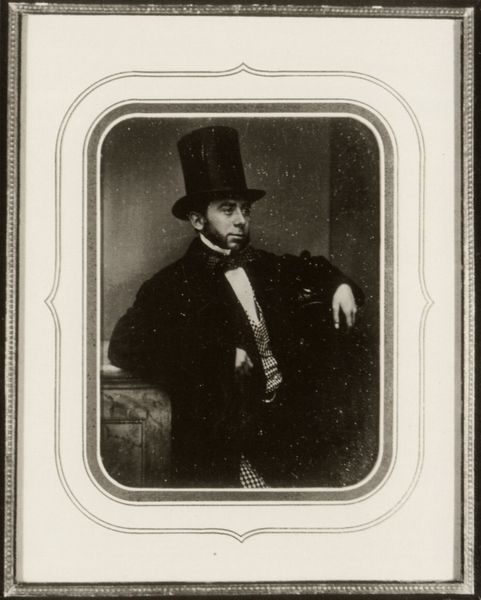
Titel: Unbekannter Mann mit Zylinder
Künstler: Carl Ferdinand Stelzner
Standort: Hamburg
Institution: Museum für Kunst und Gewerbe
Schlagwörter: hand, mann, schatten, weiß, ellbogen, finger, geste, grau, holz, hut, kariert, licht, mund, nase, ohr, profil, schwarz, tisch, blick, karo, zylinder, alt, anzug, bart, hemd, hose, jacke, wand, arm, augen, mensch, rahmen, silber, bildnis, herr, hände, portrait, porträt, mantel, pose, augenbrauen, ohren, kommode, ecke, kette, rand, sepia, frack, krawatte, brauen, angelehnt, ellenbogen, dreiviertelprofil, fliege, kinnbart, weste, krempe, foto, fotografie, photographie, kante, gentleman, schwarz-weiß, backenbart, posieren, photo, maserung, halbprofil, wams, dandy, orh, fotographie, furnier, aufnahme, auflehnen, passepartout, edler, daguerrotypie, aufgelehnt, silbr, porträtfoto, frühe fotografie, 19. jahrhundert, 1900, portraitphoto, sich anlehnen, herr mit zylinder, fotografen-atelier, oz<linder, silberrahmen